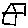
Label: house